Question: I use NotoSansCJKsc.otf (Si Yuan Hei Ti ) in my APP, and the Chinese character's line spacing is too large:

How do I reduce the line spacing? Thanks!
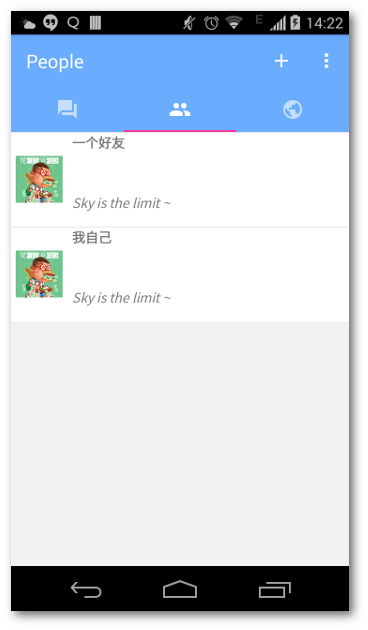
Answer: I suggest < android:includeFontPadding="false" >